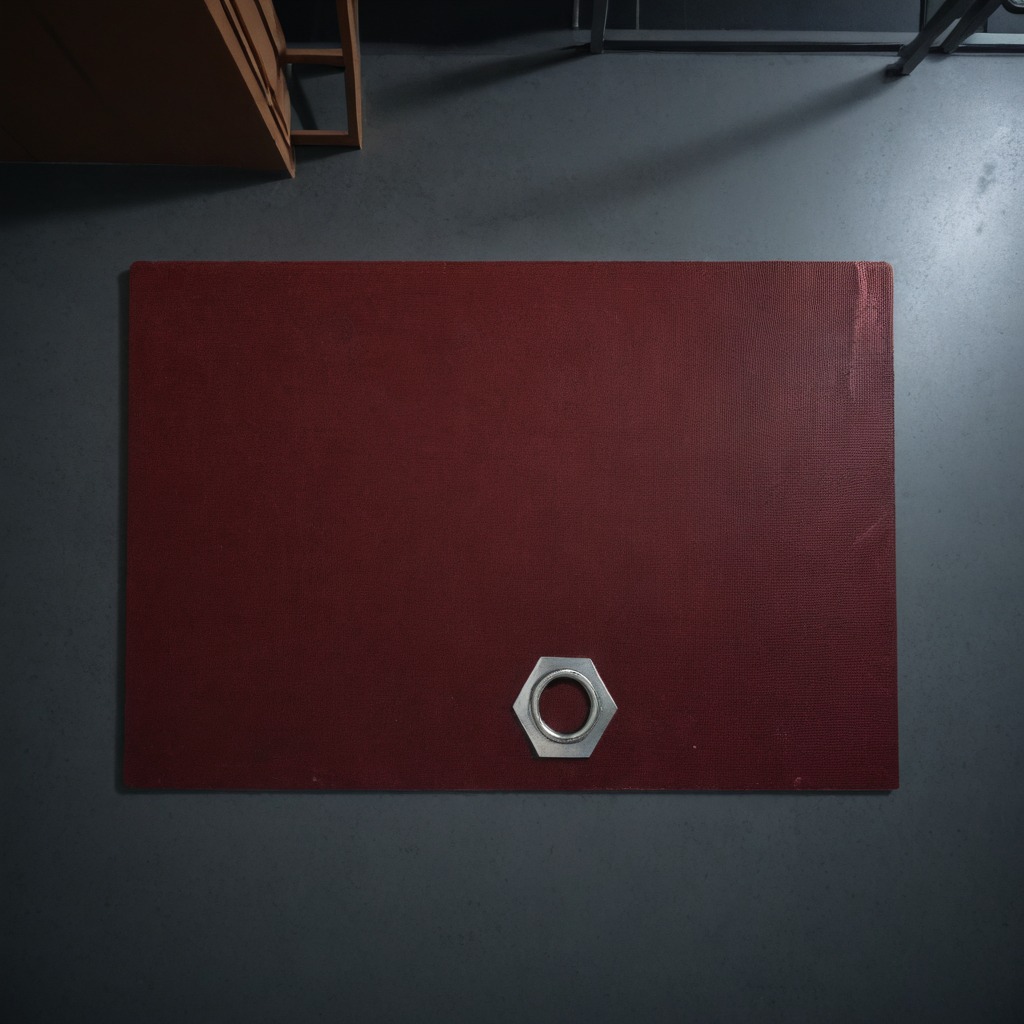
A metal nut lying on the clean granite tabletop